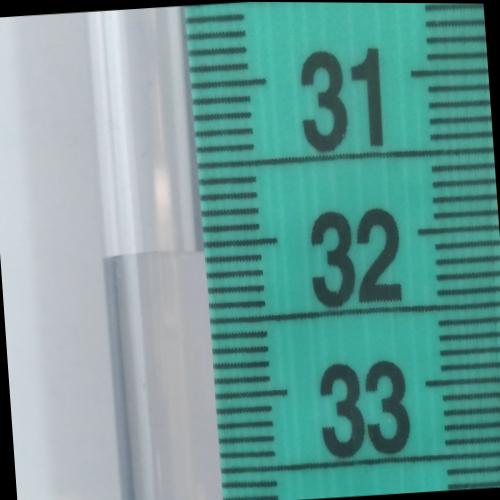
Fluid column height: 32.0 cm